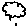
Label: cloud